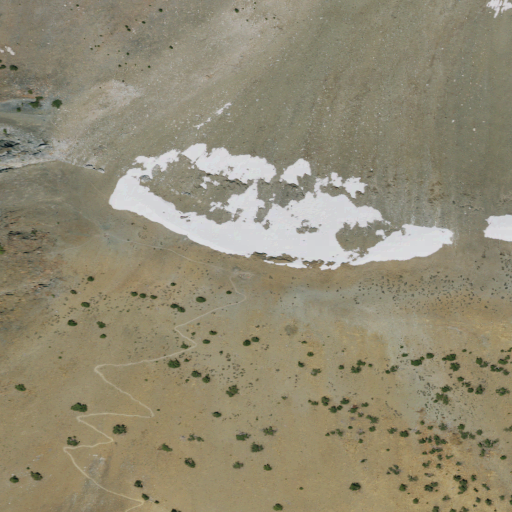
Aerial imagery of mountain in California named Mount Eddy containing only barren land